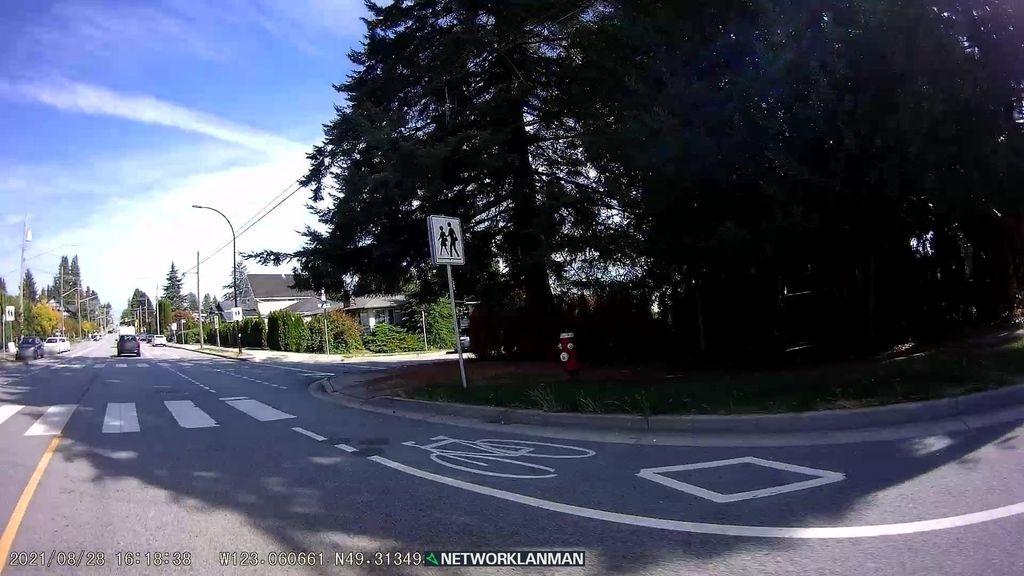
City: vancouver